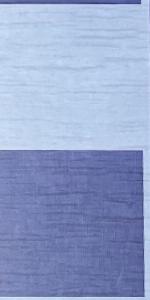
Label: Empty